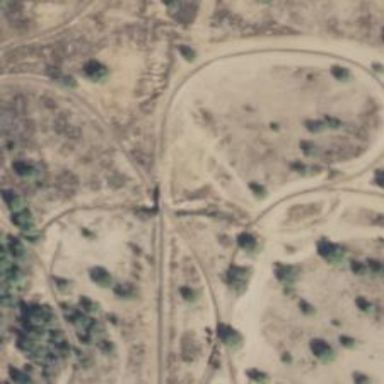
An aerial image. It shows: Miniature railway bridge.